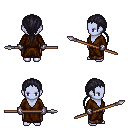
a pixel art fantasy rpg character, female body template, dark elf, purple skin, brown robe, robe skirt, raven ponytail hairstyle, metal gloves, spear, four views (front, back, left, right), 2x2 character sprite sheet, small pixel art, hard edges, no anti-aliasing